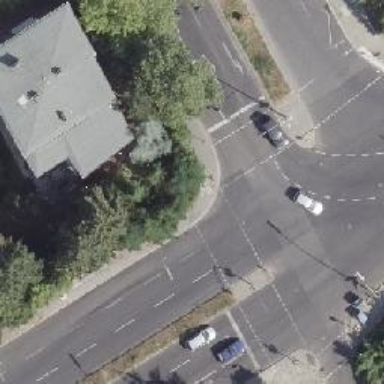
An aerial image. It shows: Road crossing with traffic signals.